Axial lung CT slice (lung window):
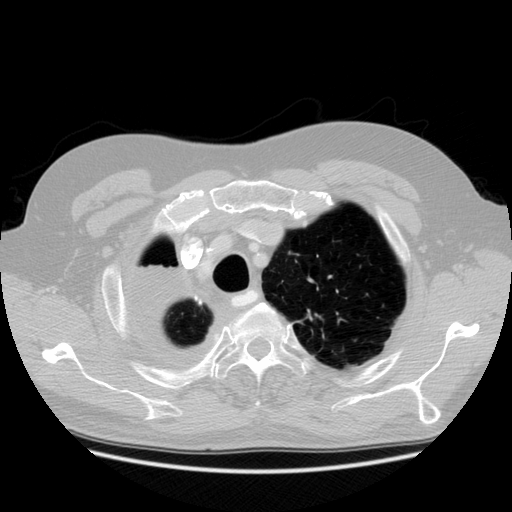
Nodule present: no